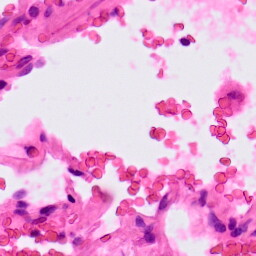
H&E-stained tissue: Lung